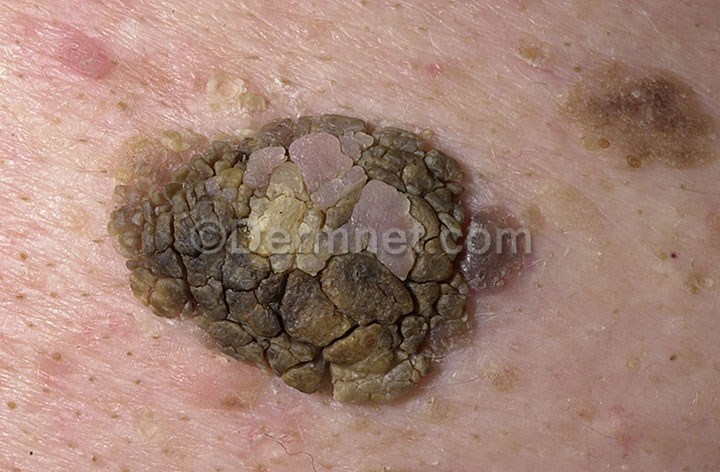
Disease: Seborrheic Keratoses and other Benign Tumors